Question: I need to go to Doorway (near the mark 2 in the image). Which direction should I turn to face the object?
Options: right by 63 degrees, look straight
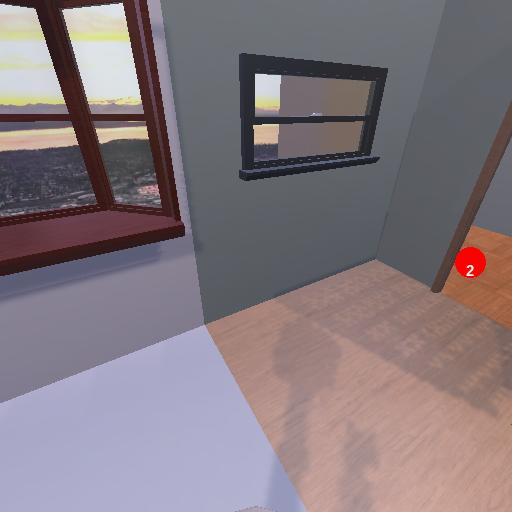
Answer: right by 63 degrees